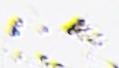
Label: Phaeocystis